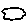
Label: cloud